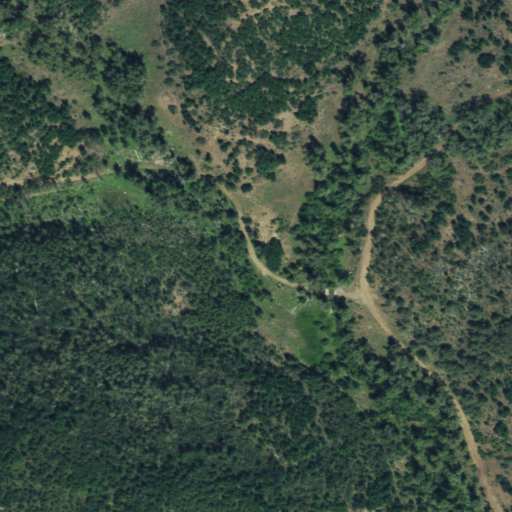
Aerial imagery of plain(s) in Colorado named Cottonwood Stomp containing deciduous forest and shrub